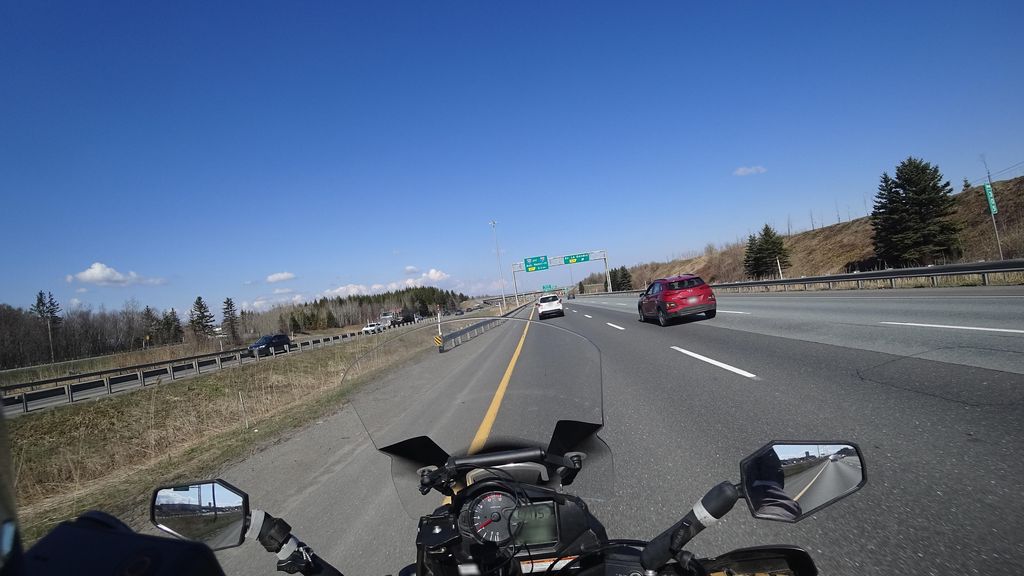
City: quebec_city